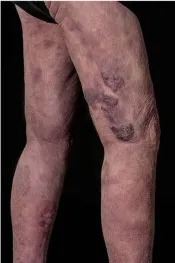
Clinical presentation. (a-c) Widespread patches, plaques, and tumors involving the trunk and lower extremities.
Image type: medical_photograph (skin_photograph)